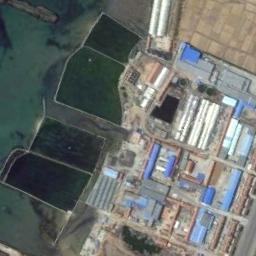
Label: industrial_area